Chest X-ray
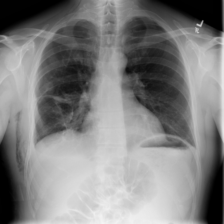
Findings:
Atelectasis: negative
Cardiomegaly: negative
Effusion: negative
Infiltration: negative
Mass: negative
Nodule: negative
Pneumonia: negative
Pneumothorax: negative
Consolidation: negative
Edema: negative
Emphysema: positive
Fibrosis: negative
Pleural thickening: negative
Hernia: negative